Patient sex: M
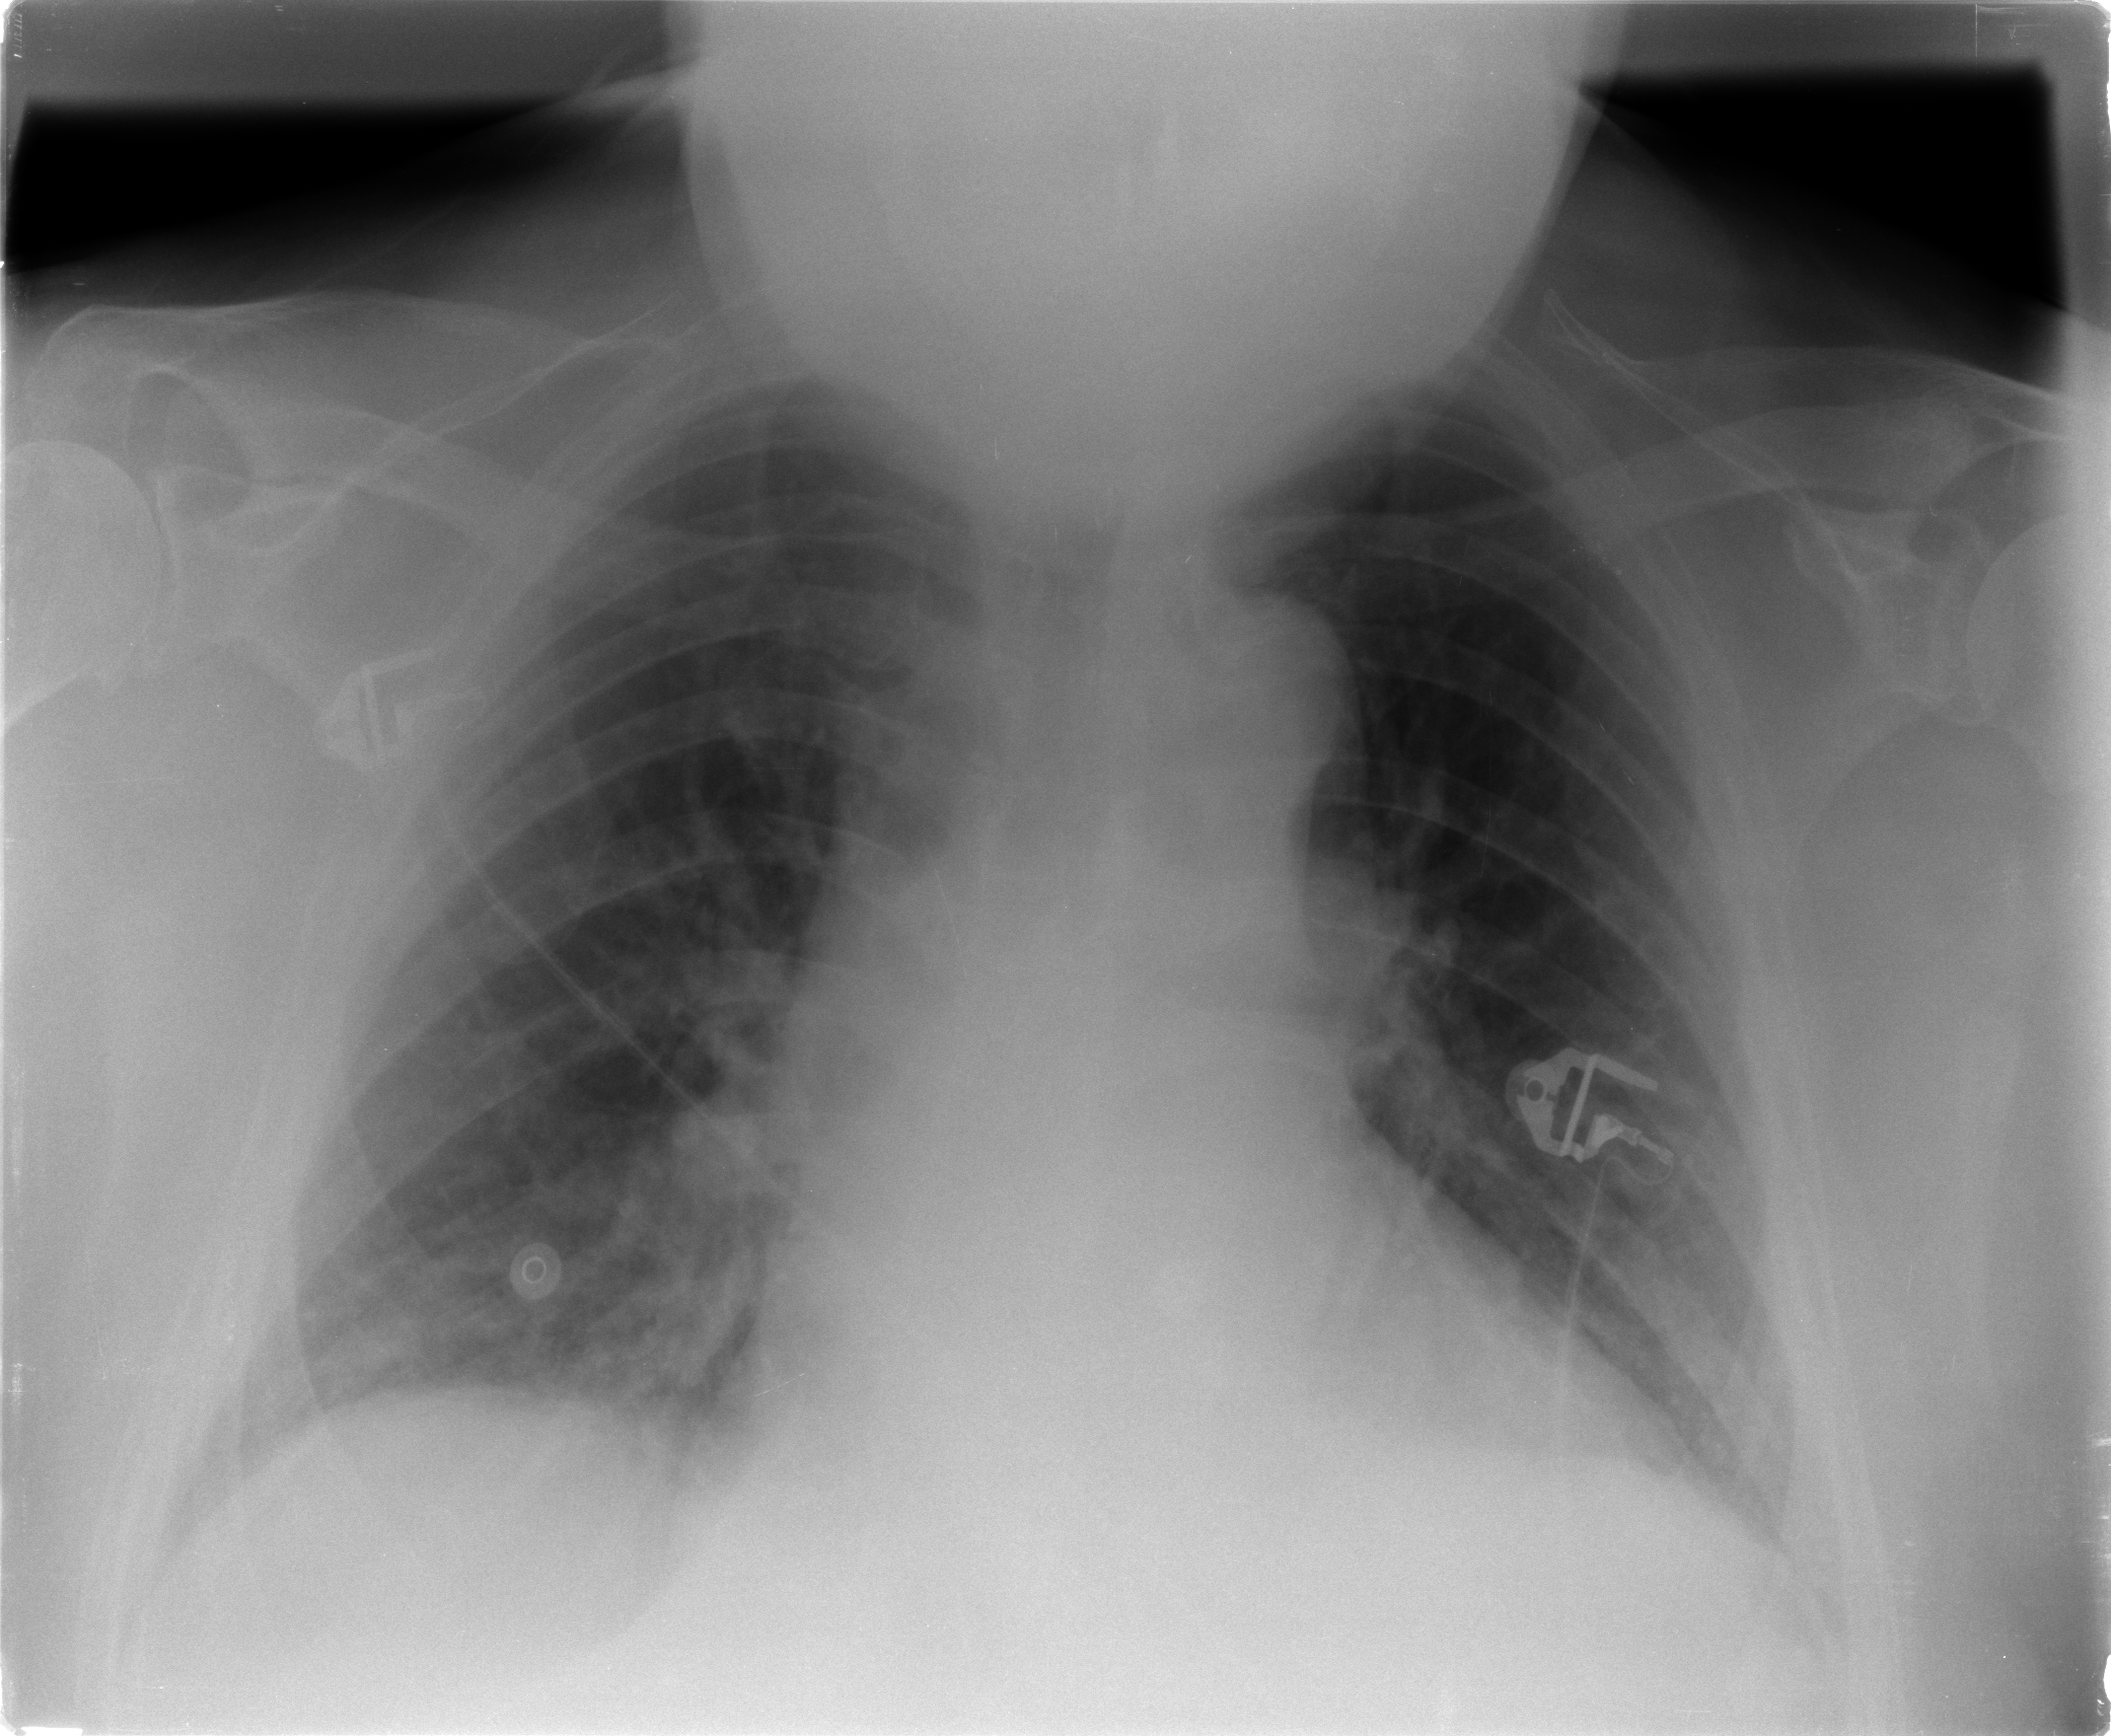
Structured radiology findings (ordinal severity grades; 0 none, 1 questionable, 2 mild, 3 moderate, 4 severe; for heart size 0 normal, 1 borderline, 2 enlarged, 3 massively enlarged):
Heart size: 1
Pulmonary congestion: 1
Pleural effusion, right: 0
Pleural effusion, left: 0
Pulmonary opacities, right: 1
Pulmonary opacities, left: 1
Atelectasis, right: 1
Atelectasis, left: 1